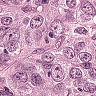
Metastatic tissue present: yes